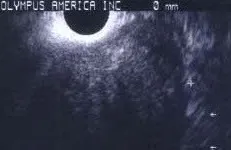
Endoscopic ultrasound image of a 52 x 39 mm hypoechoic mass in the upper mediastinum (Olympus UC-30P).
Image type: radiology (ultrasound)